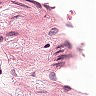
Metastatic tissue present: no